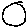
Label: circle